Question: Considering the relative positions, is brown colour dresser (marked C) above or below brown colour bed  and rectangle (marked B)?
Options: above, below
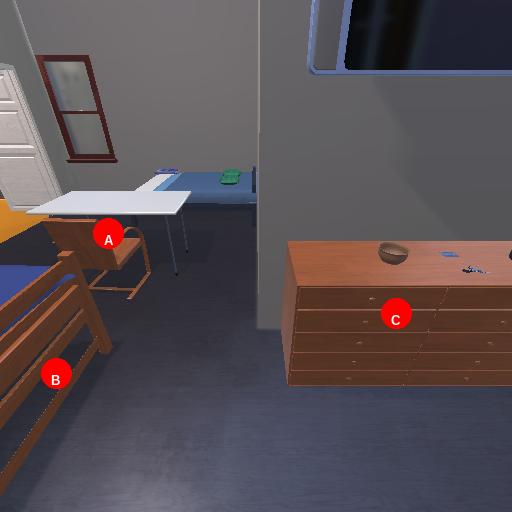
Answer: above